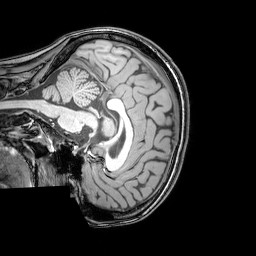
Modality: T1w
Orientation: sagittal
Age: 23
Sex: female
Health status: healthy
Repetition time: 0.081 s
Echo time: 0.037 s